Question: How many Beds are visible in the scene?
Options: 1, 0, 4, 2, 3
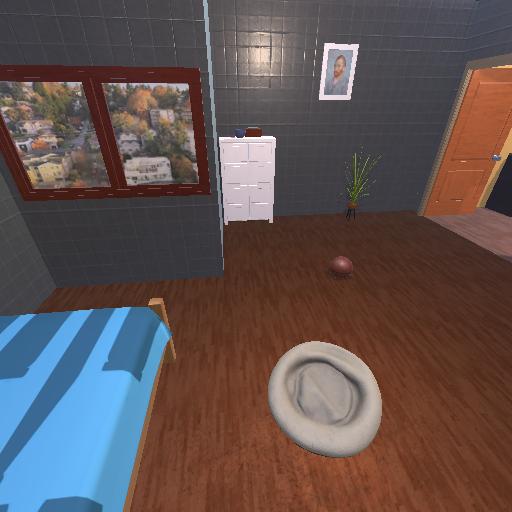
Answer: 1